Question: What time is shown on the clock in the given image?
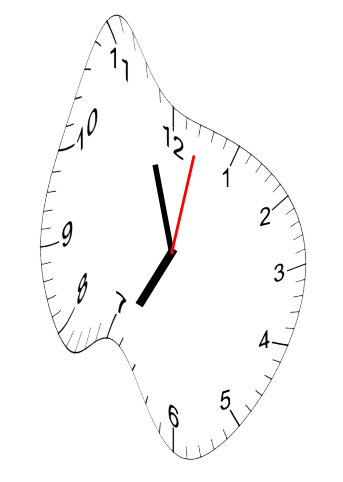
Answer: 06:57:02